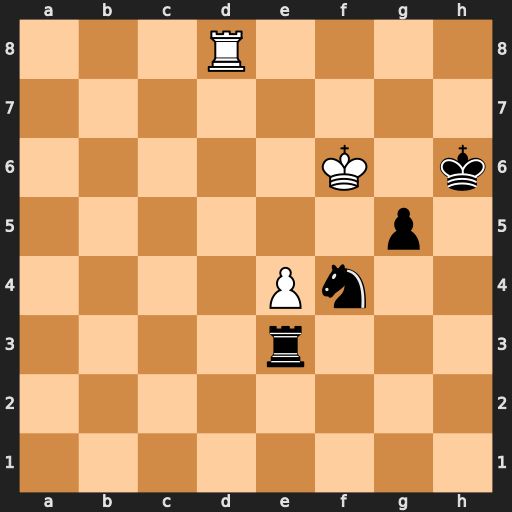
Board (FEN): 3R4/8/5K1k/6p1/4Pn2/4r3/8/8
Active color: w
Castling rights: -
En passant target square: -
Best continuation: Rh8#